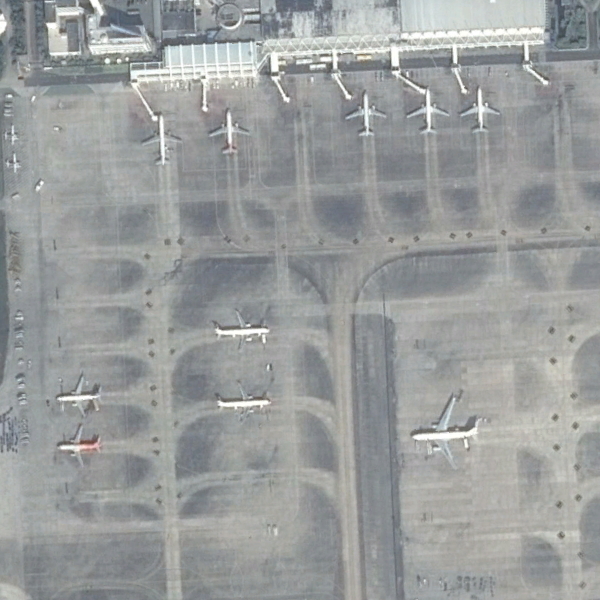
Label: Airport